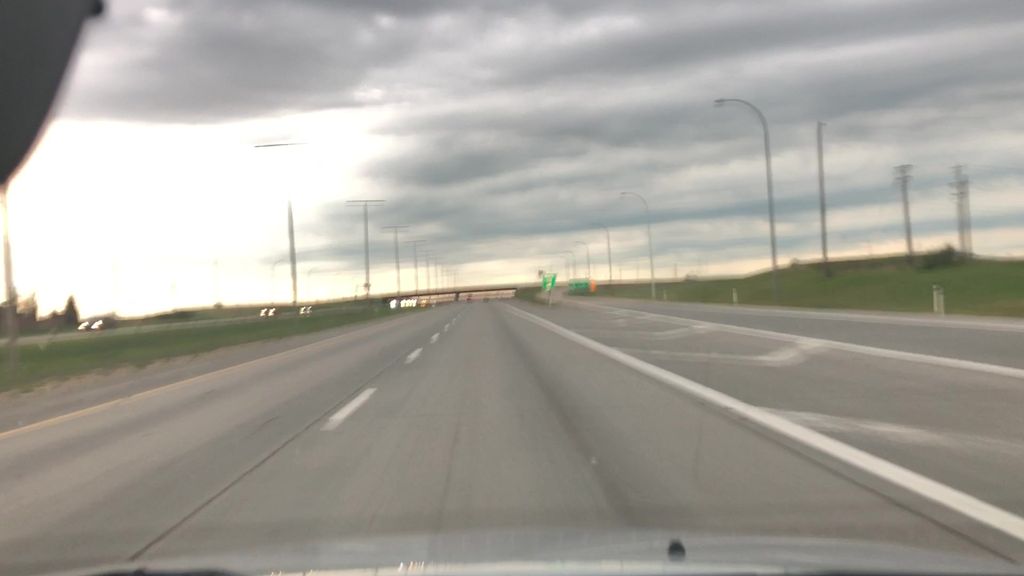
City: edmonton